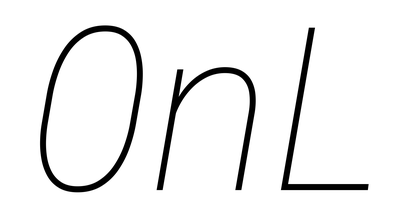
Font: Roboto-Italic_Thin_Italic